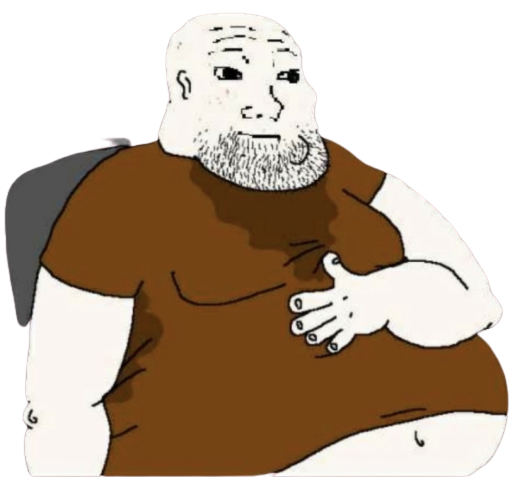
Label: 5_Blobjak